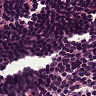
Metastatic tissue present: no